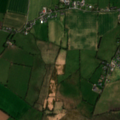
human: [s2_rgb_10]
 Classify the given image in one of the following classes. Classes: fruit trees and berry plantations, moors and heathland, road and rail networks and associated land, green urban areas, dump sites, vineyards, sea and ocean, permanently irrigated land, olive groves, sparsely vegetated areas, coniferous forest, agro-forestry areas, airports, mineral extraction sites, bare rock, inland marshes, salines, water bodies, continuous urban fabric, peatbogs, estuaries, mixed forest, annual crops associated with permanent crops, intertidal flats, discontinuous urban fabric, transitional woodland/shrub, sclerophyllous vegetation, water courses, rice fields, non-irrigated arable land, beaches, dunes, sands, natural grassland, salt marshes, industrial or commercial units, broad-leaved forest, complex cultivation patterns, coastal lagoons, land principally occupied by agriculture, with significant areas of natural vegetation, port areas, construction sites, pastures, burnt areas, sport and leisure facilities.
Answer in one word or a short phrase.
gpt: non-irrigated arable land, pastures, inland marshes